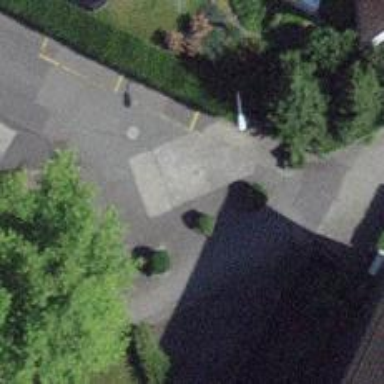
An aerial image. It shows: Bollard barrier.